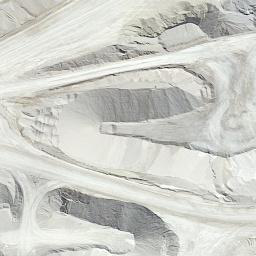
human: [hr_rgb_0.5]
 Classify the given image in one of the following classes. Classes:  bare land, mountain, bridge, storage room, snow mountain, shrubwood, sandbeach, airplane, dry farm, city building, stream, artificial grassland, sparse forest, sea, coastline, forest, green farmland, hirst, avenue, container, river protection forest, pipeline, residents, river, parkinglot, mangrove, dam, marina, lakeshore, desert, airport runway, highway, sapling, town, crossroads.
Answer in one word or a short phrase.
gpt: bare land